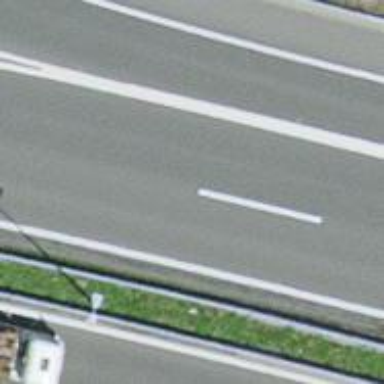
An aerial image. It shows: Motorway junction.